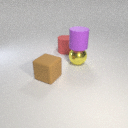
large brown rubber cube in front of large red rubber cylinder